Field crop: maize
Growth stage: 2
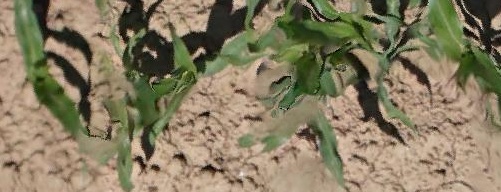
Species: maize